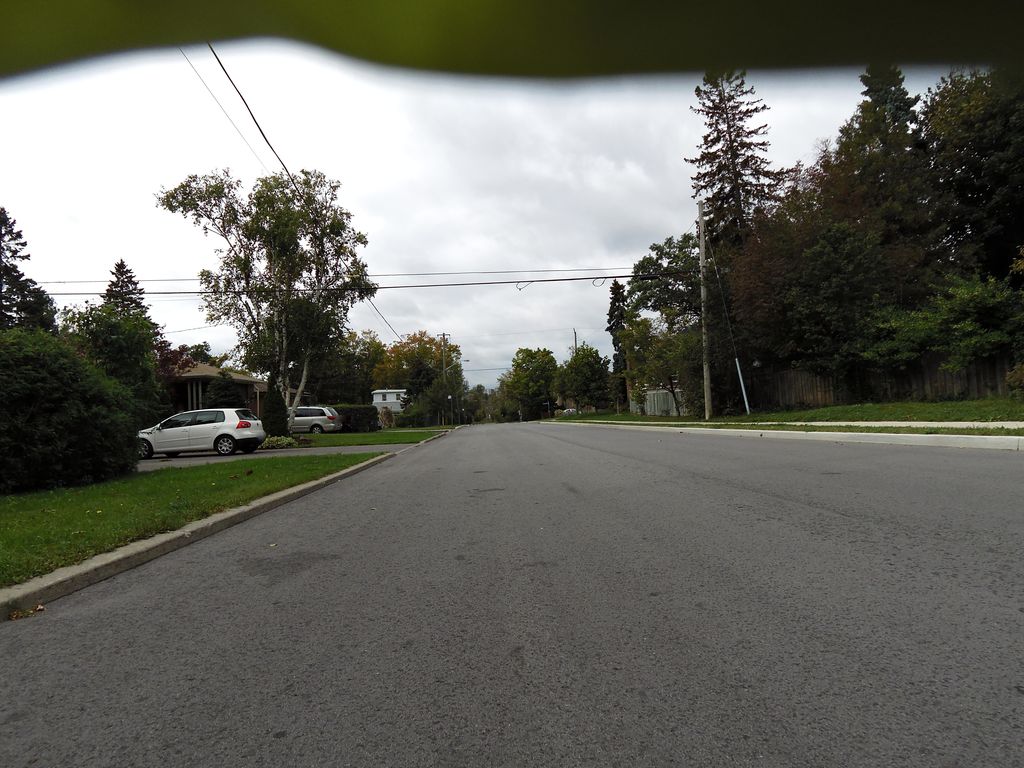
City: toronto